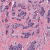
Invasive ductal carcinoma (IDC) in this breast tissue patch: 1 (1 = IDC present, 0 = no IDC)